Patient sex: F
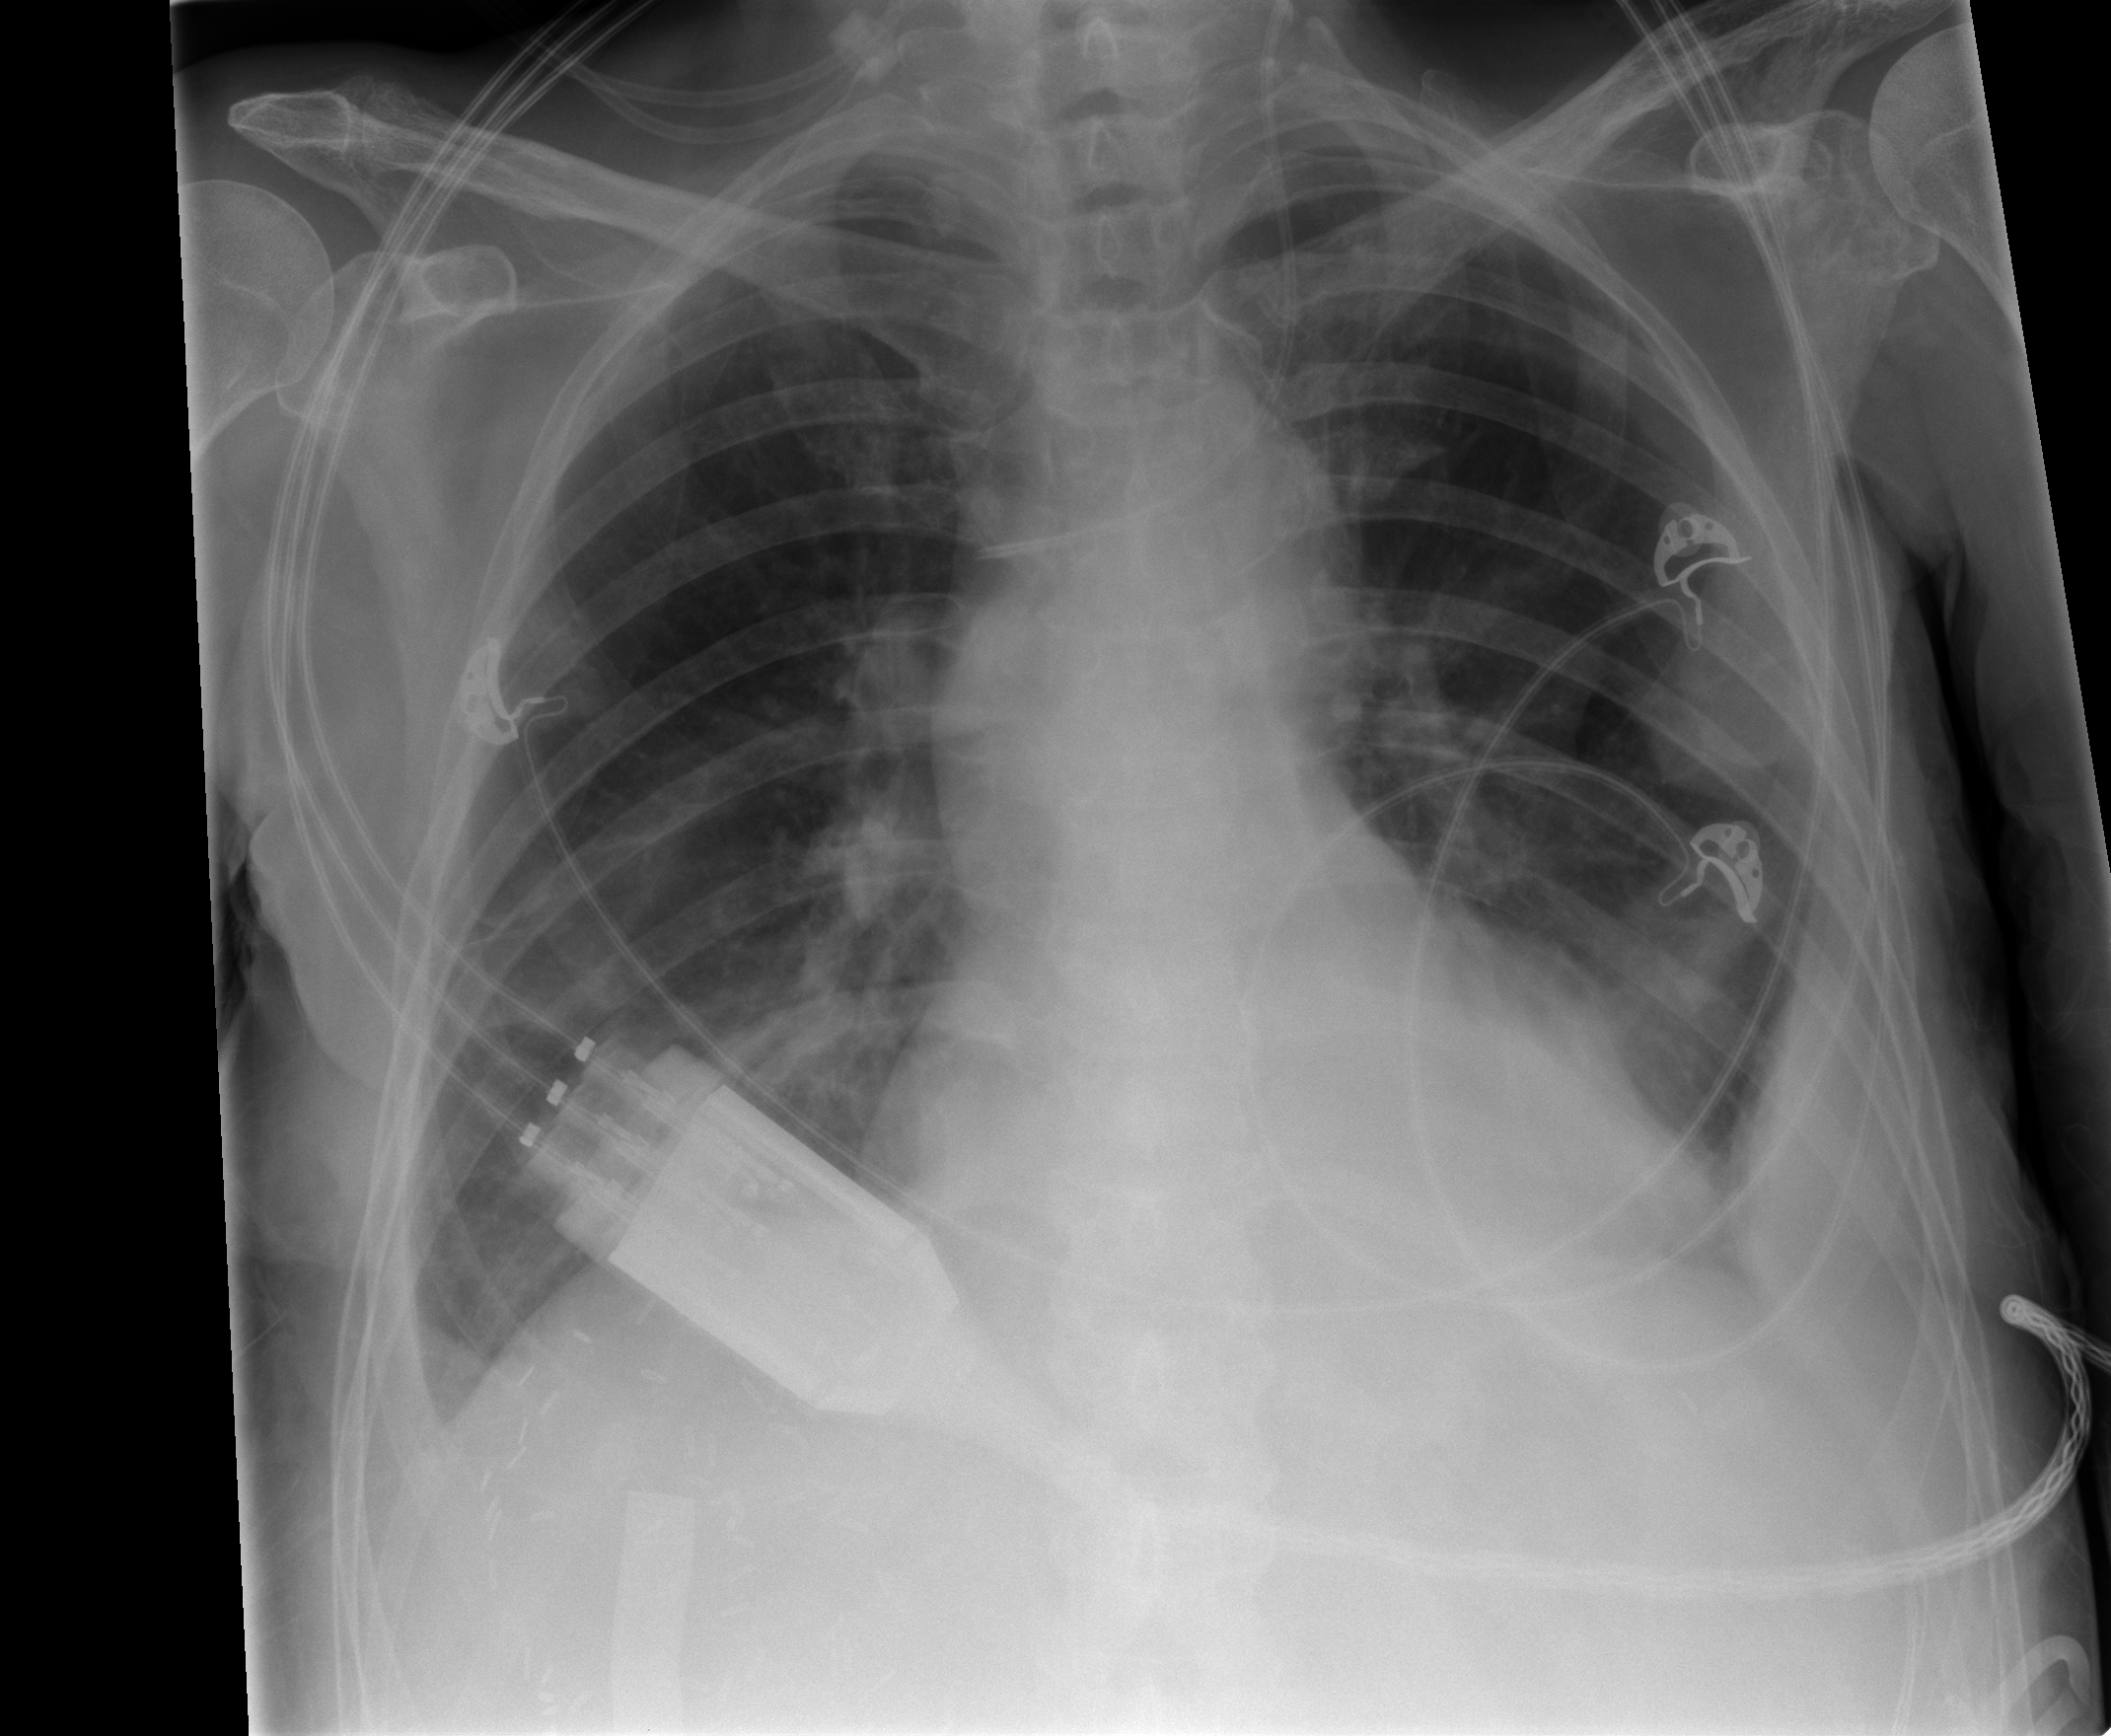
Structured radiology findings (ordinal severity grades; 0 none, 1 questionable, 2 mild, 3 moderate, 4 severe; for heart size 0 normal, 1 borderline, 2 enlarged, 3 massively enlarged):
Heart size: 2
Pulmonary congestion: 0
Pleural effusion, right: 1
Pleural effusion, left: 3
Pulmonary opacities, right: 0
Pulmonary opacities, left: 0
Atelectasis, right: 1
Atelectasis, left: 2